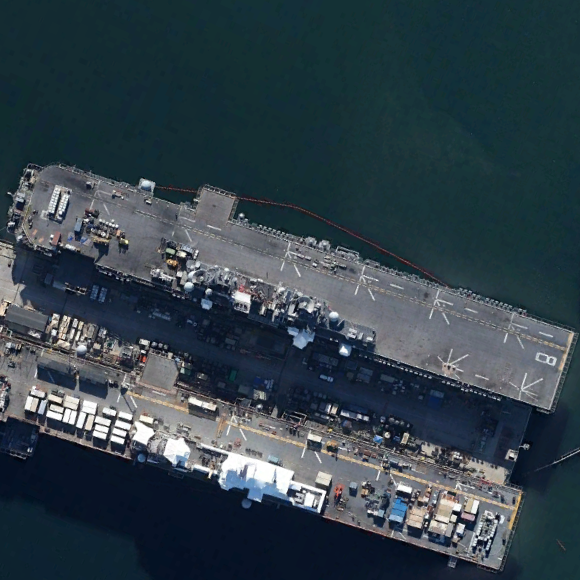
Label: assault